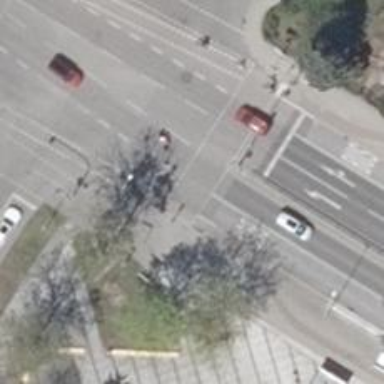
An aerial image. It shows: Road with traffic signals for signaling.